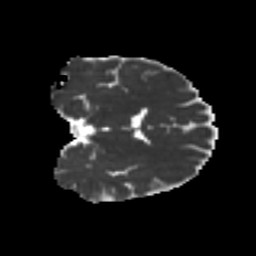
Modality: MD
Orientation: coronal
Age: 45
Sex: female
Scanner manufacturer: ge
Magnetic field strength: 3 T
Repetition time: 7.8 s
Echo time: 0.0606 s